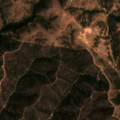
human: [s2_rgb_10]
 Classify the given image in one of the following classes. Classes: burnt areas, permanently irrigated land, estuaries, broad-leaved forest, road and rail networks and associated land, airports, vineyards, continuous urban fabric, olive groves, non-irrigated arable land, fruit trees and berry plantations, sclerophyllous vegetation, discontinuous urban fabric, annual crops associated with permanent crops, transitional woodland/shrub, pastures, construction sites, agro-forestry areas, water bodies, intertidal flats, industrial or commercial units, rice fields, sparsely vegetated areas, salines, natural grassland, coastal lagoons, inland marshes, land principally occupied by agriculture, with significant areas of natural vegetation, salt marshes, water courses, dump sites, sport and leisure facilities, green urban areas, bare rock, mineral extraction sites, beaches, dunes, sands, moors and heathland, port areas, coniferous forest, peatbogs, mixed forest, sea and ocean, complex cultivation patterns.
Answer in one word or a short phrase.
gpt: broad-leaved forest, transitional woodland/shrub